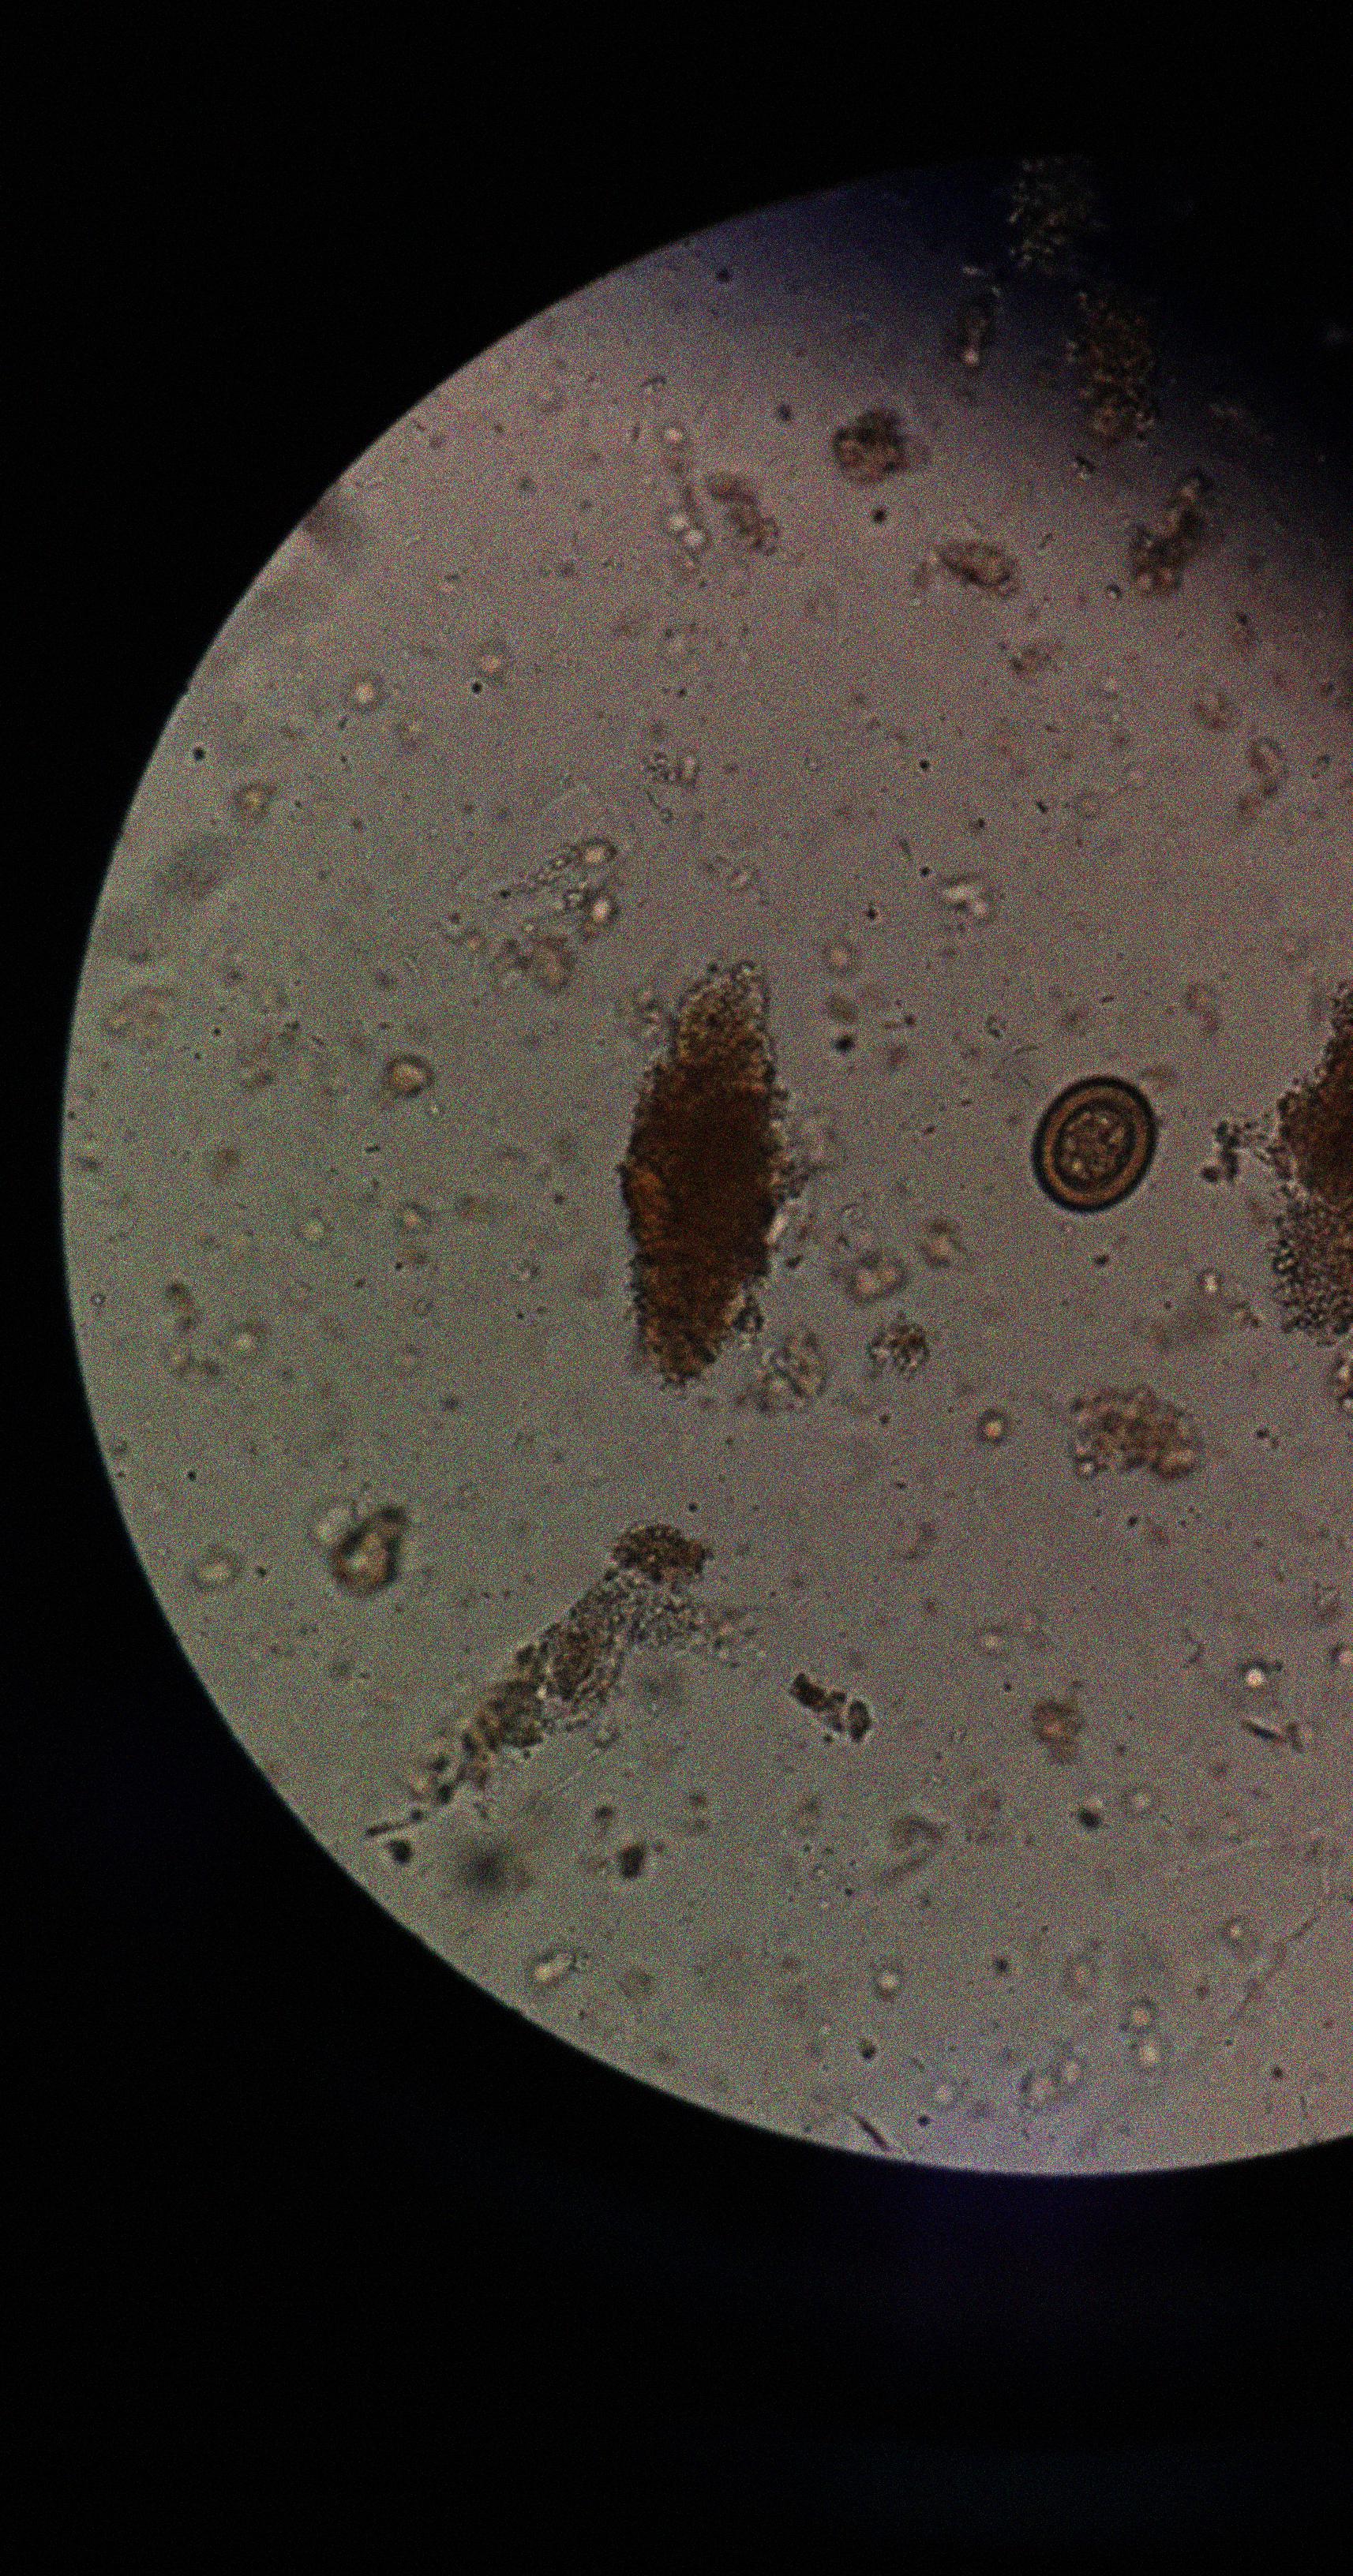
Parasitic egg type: Taenia spp. egg